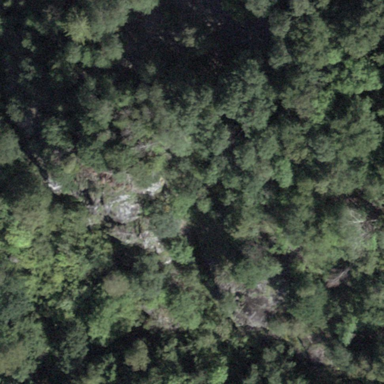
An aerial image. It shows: Landscape dominated by bare rock.